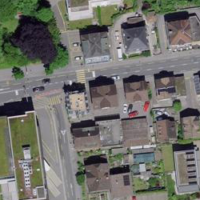
EUNIS habitat code: 54
Species observed at this site:
Phylloscopus collybita
Cyanistes caeruleus
Parus major
Erithacus rubecula
Milvus milvus
Streptopelia decaocto
Fringilla coelebs
Coccothraustes coccothraustes
Columba palumbus
Sylvia atricapilla
Turdus merula